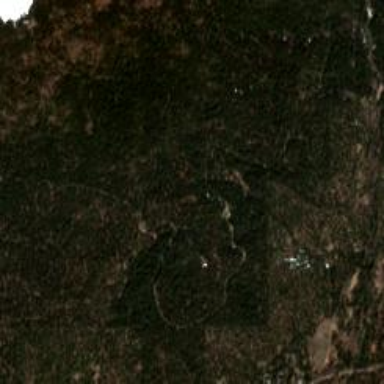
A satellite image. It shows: Forest area.